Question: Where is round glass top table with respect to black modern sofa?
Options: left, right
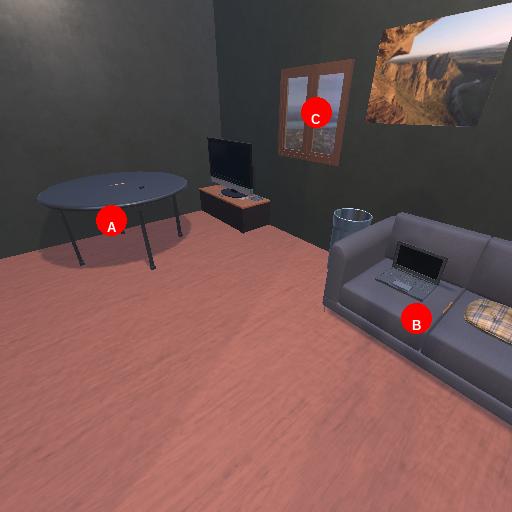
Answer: left